Aerial crown-view tile of a tropical tree (Barro Colorado Island, Panama), acquired 20240813:
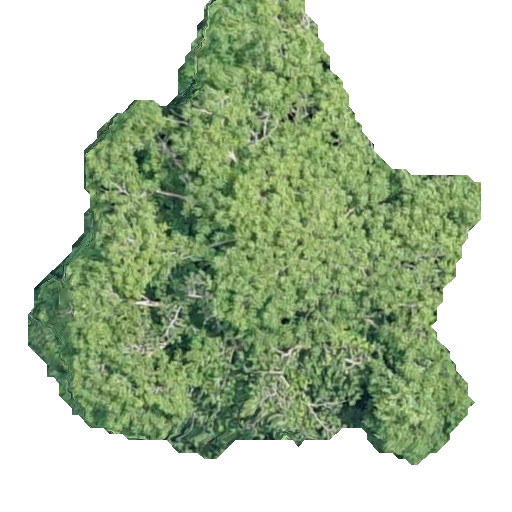
Species: Astronium graveolens
GBIF accepted scientific name: Astronium graveolens
Crown area: 213.255 m²